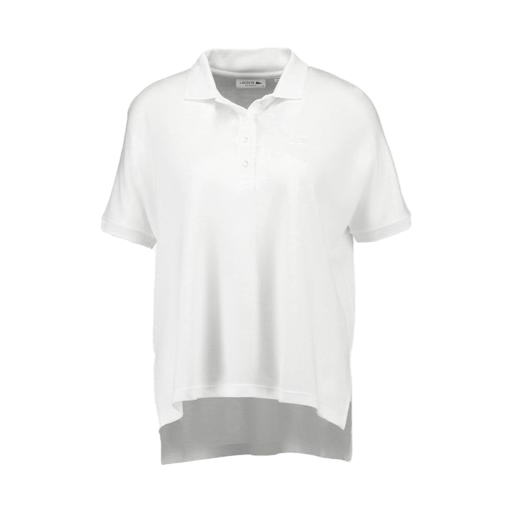
white polo shirt, white shoreline pique polo shirt, black women's boyfriend polo shirt, white background